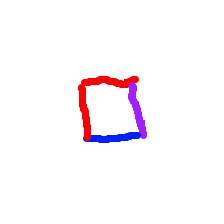
Shape: square